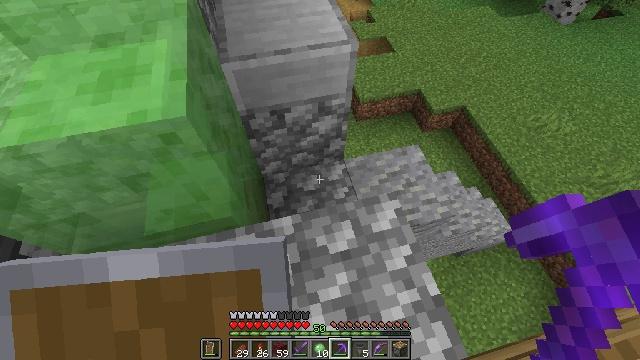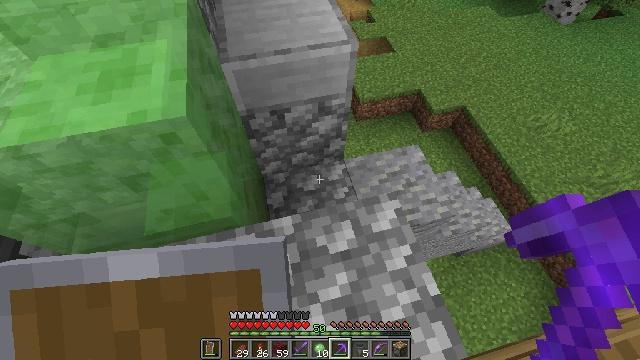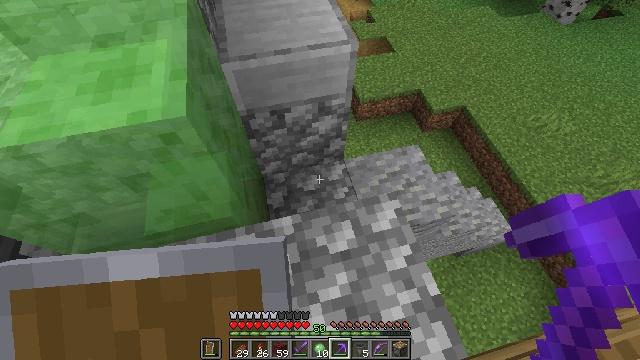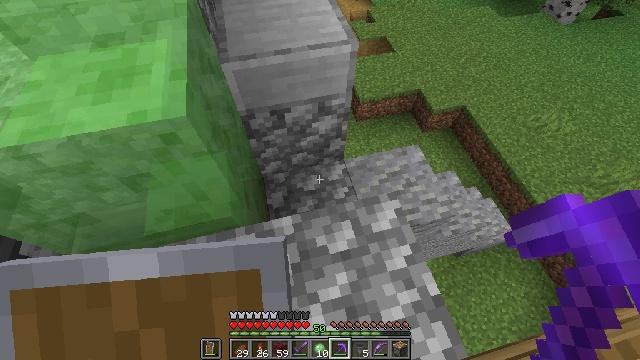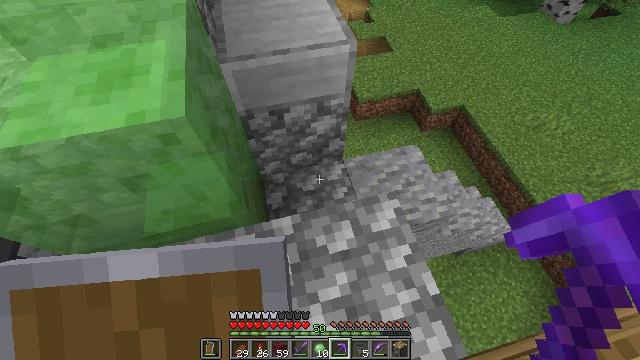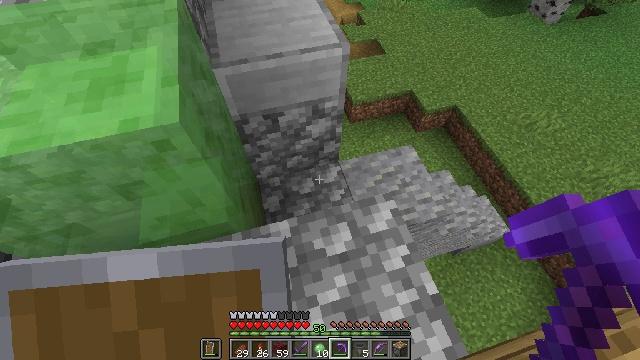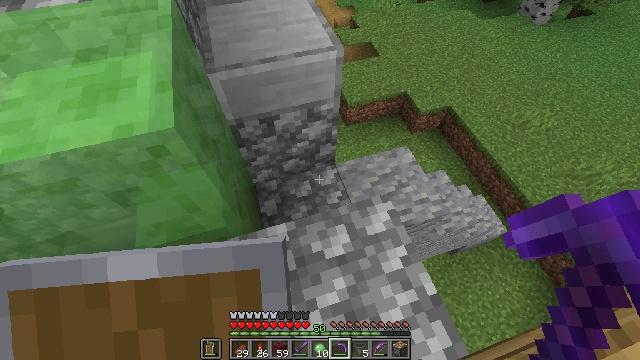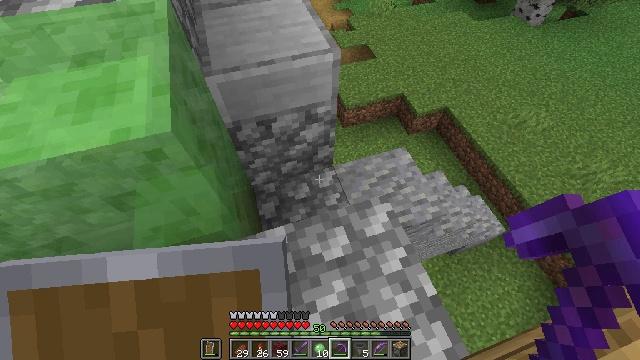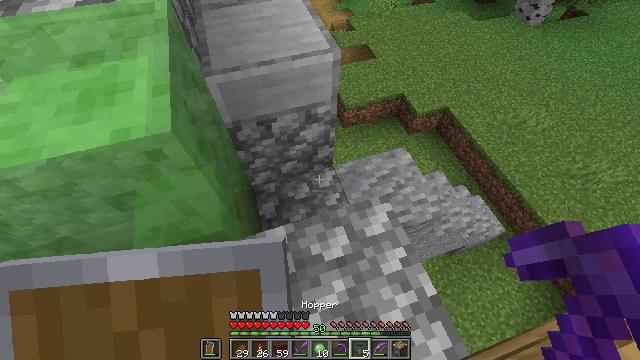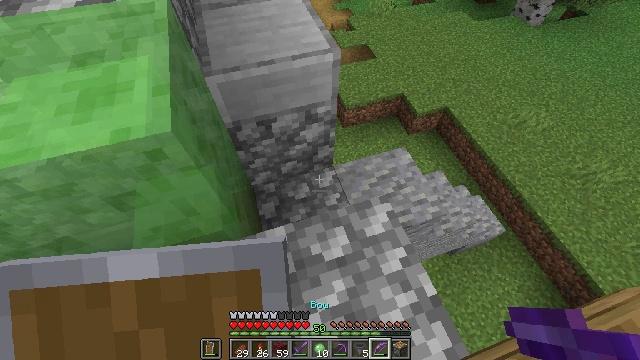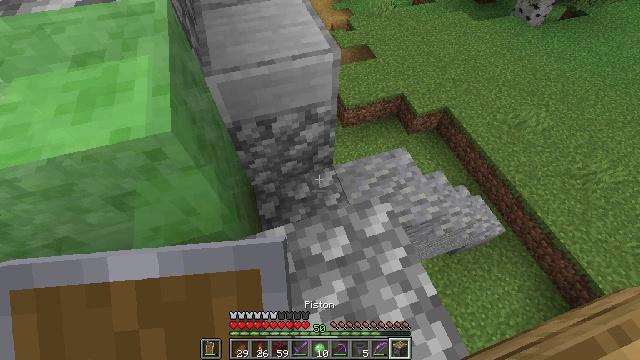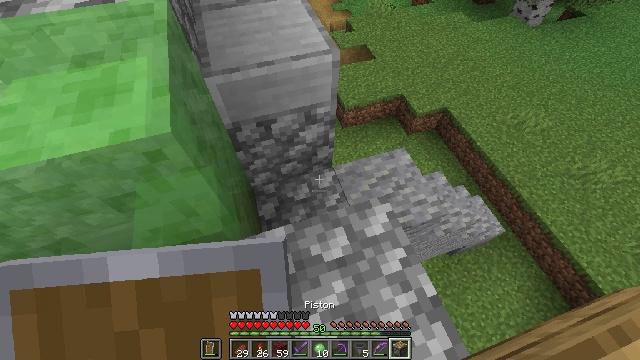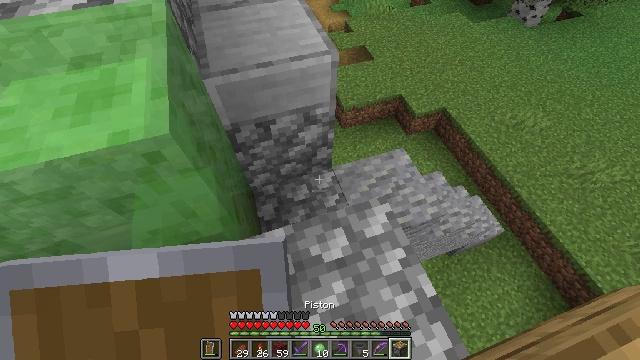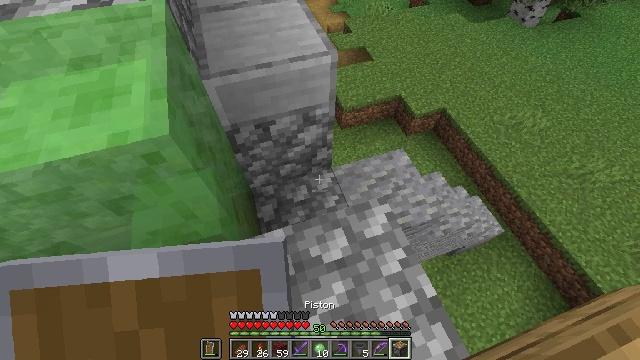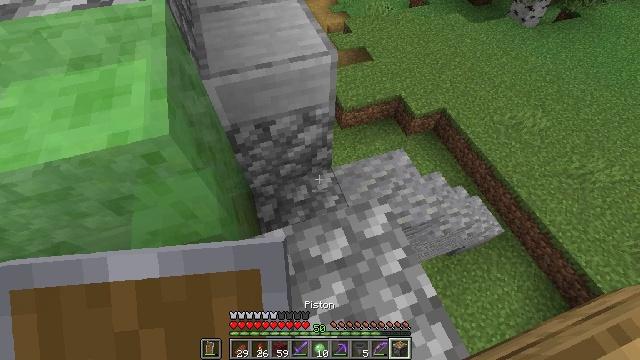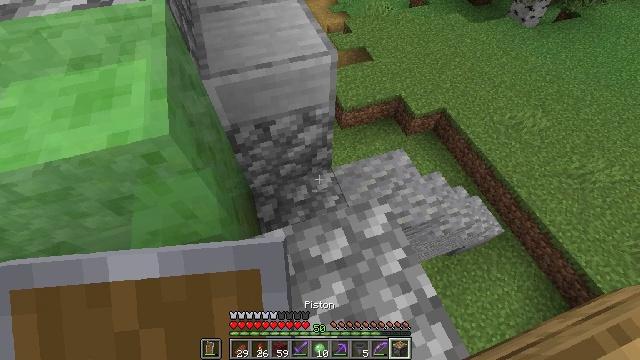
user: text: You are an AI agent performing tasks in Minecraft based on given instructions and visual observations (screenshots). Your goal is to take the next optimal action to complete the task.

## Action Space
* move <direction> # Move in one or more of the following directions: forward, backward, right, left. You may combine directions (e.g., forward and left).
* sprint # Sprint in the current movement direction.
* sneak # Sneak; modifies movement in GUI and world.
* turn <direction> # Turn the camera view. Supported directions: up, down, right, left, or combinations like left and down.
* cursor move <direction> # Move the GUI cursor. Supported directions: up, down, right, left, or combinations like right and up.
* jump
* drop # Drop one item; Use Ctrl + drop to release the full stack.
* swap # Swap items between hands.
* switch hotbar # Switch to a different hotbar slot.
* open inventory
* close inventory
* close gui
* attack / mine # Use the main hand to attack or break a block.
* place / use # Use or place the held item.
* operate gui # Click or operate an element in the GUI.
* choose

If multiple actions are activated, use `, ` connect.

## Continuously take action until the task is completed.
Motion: motion action
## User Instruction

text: Retrieve slime block by mining it.
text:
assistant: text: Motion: no_op
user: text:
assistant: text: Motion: no_op
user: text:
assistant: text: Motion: no_op
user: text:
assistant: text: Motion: no_op
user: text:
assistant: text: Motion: turn right
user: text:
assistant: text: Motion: turn right
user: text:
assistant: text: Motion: no_op
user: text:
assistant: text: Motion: no_op
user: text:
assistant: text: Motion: no_op
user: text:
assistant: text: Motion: no_op
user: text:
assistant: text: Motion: no_op
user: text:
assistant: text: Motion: no_op
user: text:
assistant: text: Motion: no_op
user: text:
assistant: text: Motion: no_op
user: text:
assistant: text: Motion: no_op
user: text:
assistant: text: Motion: no_op
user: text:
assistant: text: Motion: no_op
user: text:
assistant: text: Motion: no_op
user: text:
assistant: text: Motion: no_op
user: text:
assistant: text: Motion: turn left
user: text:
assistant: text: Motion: turn left
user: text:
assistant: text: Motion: turn left
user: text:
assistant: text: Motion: turn left
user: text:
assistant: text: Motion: no_op
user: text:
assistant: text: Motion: move forward and move right, turn left
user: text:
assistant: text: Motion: move forward and move right, turn left
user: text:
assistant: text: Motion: move forward and move right, turn left
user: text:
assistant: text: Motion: move forward and move right, turn left
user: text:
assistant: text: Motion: move forward and move right, turn left
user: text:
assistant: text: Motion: move forward and move right, turn left